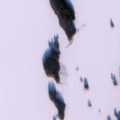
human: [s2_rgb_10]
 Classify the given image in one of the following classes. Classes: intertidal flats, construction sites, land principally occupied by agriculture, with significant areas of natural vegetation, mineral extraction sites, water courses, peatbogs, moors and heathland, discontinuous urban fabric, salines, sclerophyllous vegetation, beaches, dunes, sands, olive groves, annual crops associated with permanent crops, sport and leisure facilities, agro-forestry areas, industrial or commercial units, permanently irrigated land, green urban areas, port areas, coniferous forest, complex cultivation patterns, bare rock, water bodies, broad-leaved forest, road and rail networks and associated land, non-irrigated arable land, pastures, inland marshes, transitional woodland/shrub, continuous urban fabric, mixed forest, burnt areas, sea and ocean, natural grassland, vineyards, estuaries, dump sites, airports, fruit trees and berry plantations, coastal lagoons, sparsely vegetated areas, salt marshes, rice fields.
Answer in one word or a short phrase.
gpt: inland marshes, water bodies